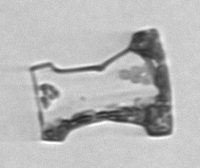
Label: Eucampia